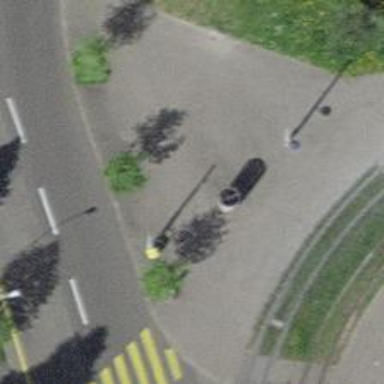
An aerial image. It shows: Post box is visible.